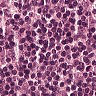
Metastatic tissue present: no